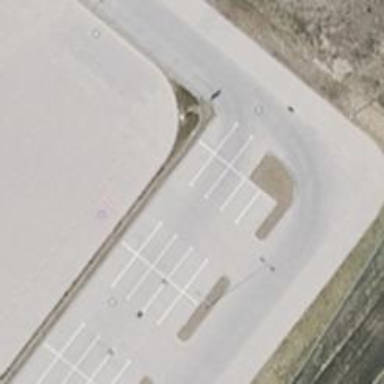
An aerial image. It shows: Road serving as parking aisle.